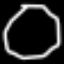
Label: octagon